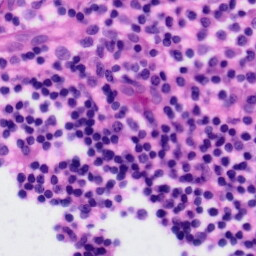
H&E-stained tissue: Tonsil